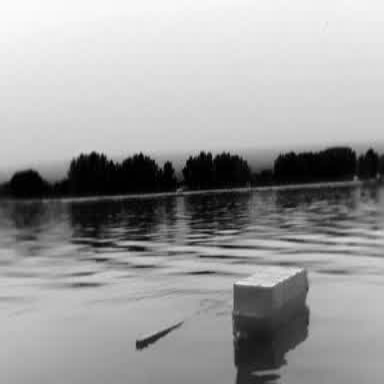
There is a fishing_boat in the infrared image.